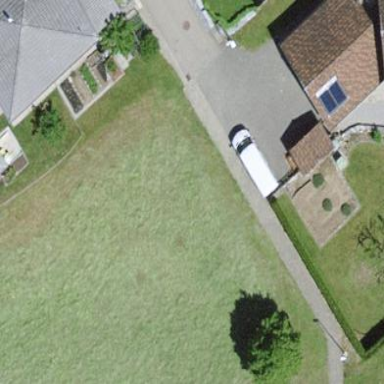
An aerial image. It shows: Garage.